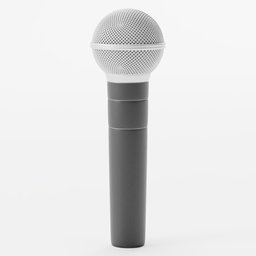
Label: electronics